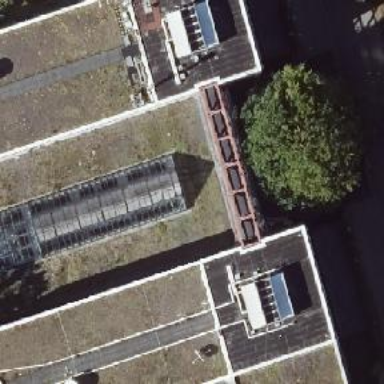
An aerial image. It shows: Hostel for tourism.